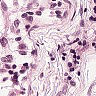
Metastatic tissue present: no